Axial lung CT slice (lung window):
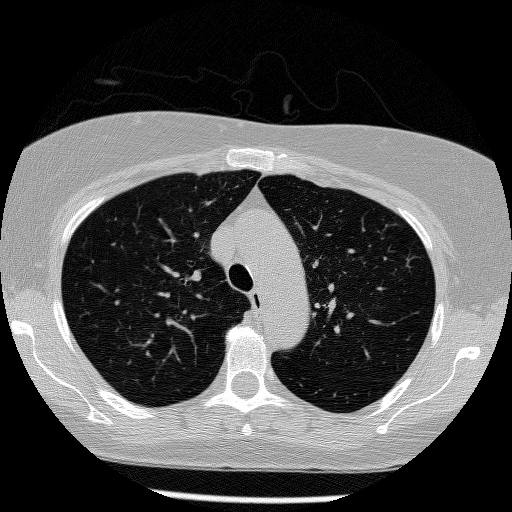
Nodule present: no